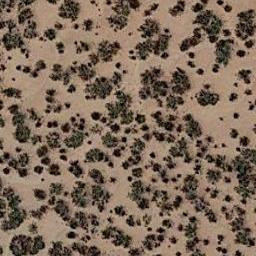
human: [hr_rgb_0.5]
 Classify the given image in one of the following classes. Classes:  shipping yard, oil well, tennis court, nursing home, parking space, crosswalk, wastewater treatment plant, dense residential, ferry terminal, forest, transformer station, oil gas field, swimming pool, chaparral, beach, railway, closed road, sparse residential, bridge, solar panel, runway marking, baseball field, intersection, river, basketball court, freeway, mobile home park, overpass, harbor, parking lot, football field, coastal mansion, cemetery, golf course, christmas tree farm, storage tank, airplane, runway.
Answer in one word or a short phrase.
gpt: chaparral